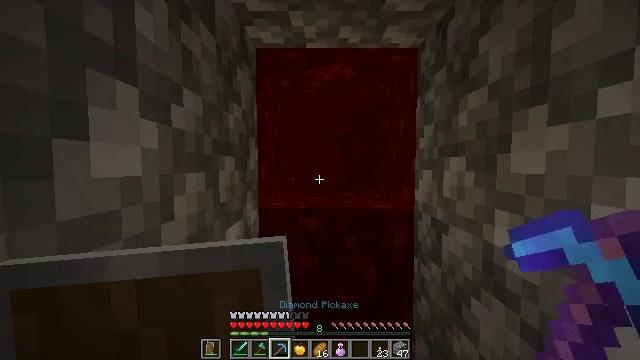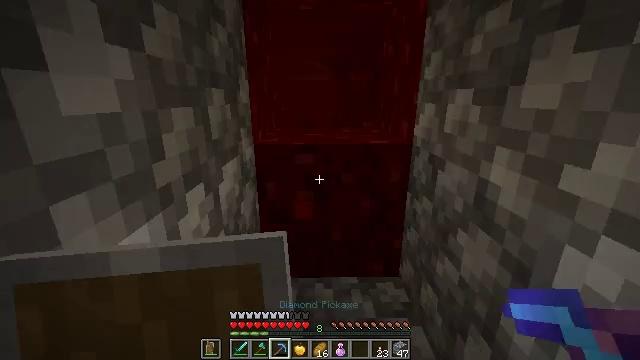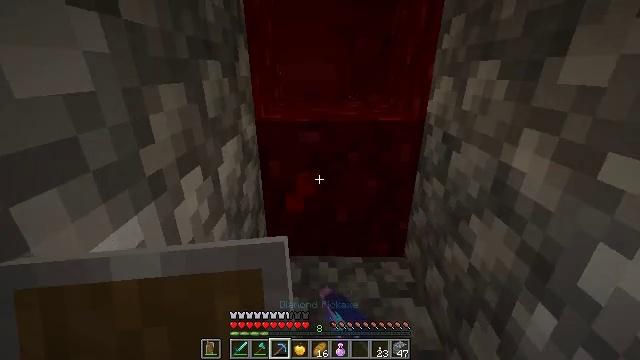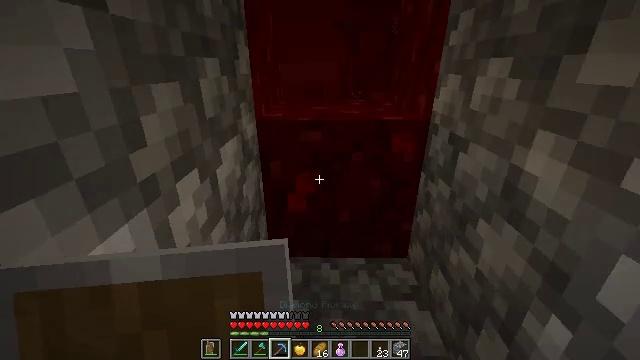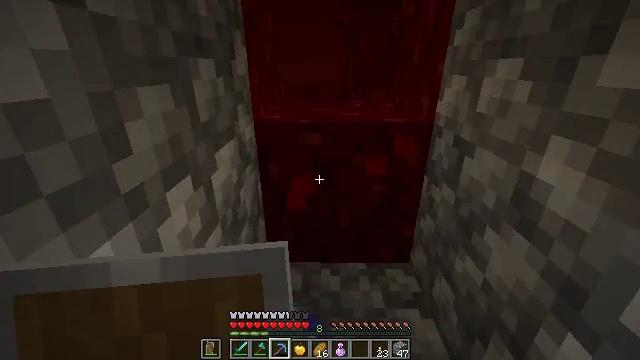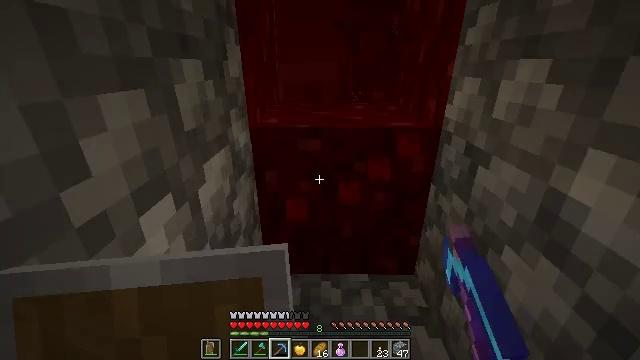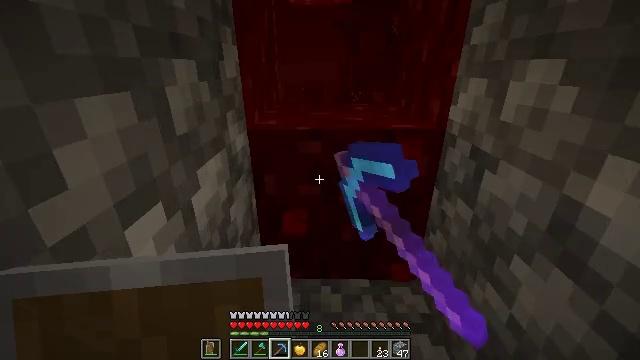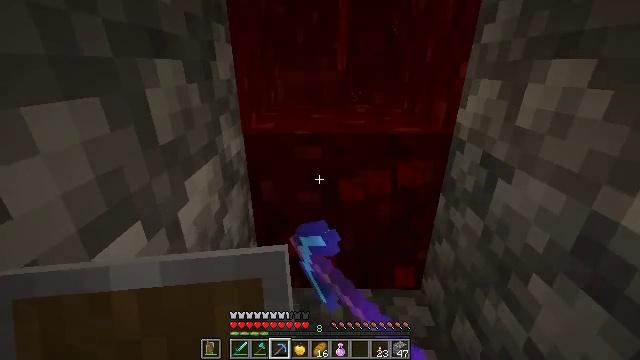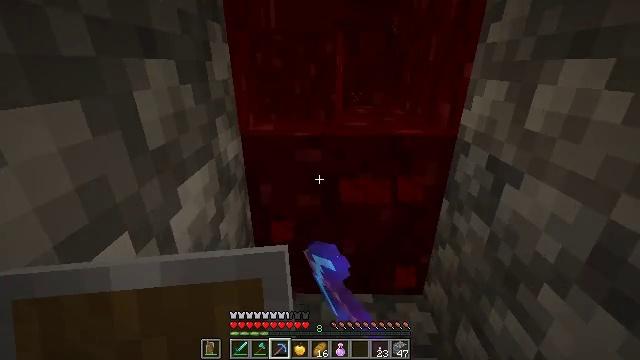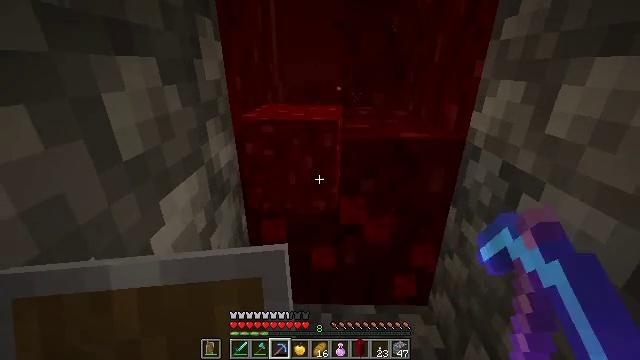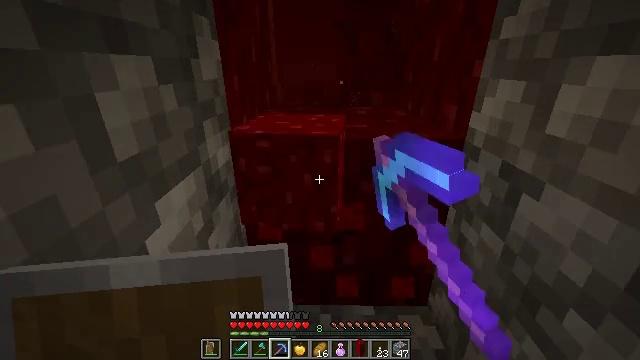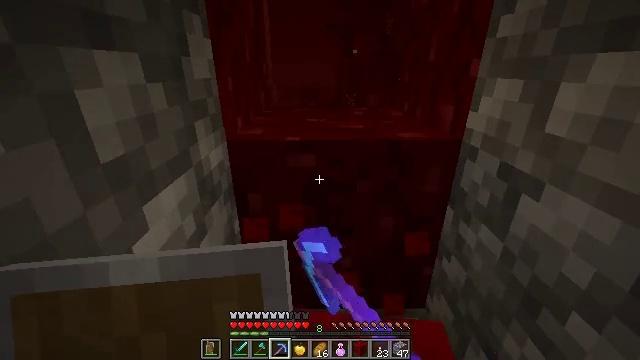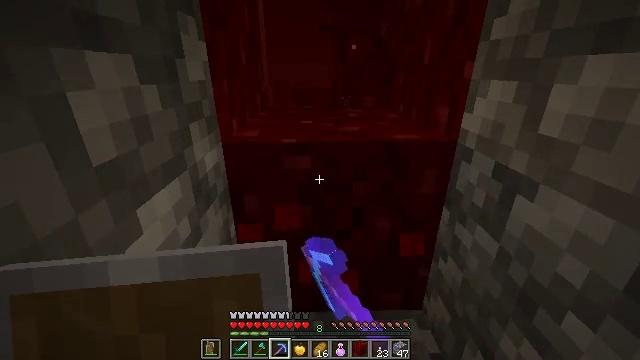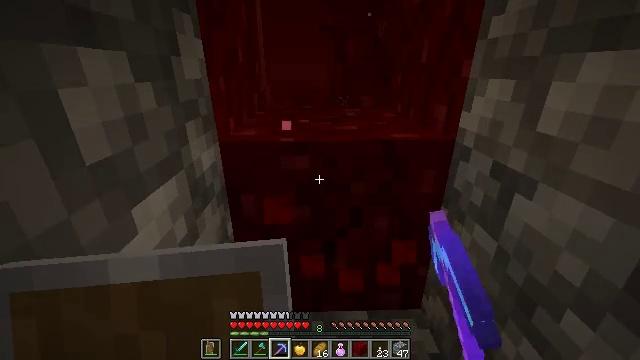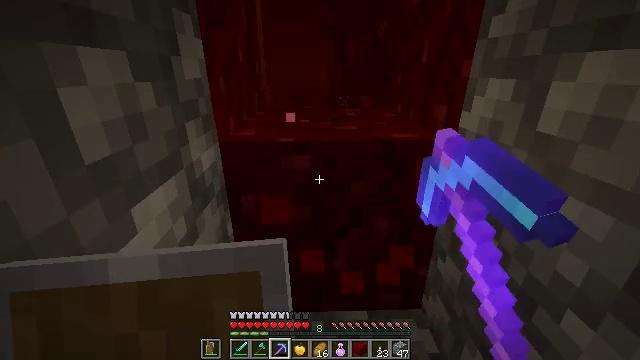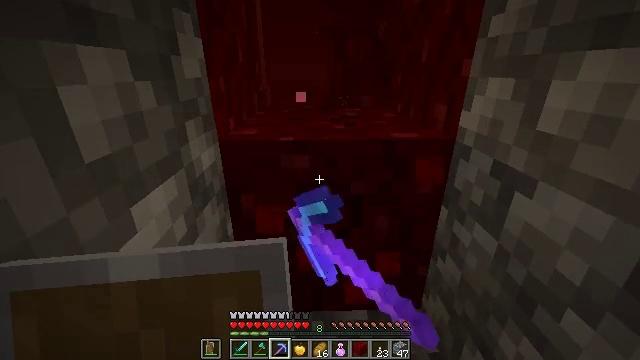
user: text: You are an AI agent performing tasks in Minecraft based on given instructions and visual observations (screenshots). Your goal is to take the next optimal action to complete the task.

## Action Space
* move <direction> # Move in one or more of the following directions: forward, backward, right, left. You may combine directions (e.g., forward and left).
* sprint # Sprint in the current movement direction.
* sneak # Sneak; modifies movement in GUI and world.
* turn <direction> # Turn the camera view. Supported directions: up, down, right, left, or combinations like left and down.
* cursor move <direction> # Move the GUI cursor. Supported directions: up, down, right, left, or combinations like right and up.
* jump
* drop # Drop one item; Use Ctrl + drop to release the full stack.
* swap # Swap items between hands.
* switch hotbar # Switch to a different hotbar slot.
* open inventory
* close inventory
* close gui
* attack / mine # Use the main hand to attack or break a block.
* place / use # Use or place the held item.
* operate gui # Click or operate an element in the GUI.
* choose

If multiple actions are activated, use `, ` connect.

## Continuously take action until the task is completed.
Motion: motion action
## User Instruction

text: Attack the nether wart block to break it.
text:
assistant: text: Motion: move forward, sneak, turn down, attack / mine
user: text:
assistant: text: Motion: move forward, sneak, turn left and down, attack / mine
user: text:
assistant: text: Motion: move forward, sneak, attack / mine
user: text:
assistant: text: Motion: move forward, sneak, attack / mine
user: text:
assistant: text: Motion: move forward, sneak, attack / mine
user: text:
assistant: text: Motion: move forward, sneak, attack / mine
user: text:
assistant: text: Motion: move forward, sneak, attack / mine
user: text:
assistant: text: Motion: move forward, sneak, attack / mine
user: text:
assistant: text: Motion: sneak, attack / mine
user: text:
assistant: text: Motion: sneak, attack / mine
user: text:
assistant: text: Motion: sneak, attack / mine
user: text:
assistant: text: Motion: sneak, attack / mine
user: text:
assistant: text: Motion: sneak, attack / mine
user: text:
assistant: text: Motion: sneak, attack / mine
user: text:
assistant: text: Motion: sneak, attack / mine
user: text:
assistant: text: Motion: sneak, attack / mine
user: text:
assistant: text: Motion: sneak, attack / mine
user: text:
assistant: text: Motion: sneak, attack / mine
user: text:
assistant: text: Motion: sneak, attack / mine
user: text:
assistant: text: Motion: sneak, attack / mine
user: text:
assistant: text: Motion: sneak, attack / mine
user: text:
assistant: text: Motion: sneak, attack / mine
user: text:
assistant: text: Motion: sneak, attack / mine
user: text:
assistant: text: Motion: sneak, attack / mine
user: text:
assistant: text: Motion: sneak, attack / mine
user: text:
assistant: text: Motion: sneak, attack / mine
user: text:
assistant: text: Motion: move forward, sneak, attack / mine
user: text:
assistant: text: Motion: move forward, sneak, attack / mine
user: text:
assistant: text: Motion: move forward, sneak, attack / mine
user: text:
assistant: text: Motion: move forward, sneak, attack / mine